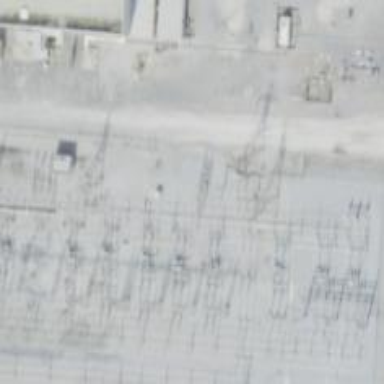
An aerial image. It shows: Switch used for power control.